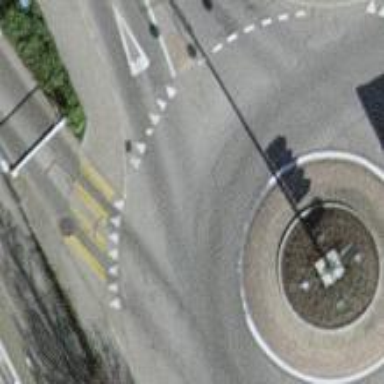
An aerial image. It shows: Secondary road leading to roundabout.